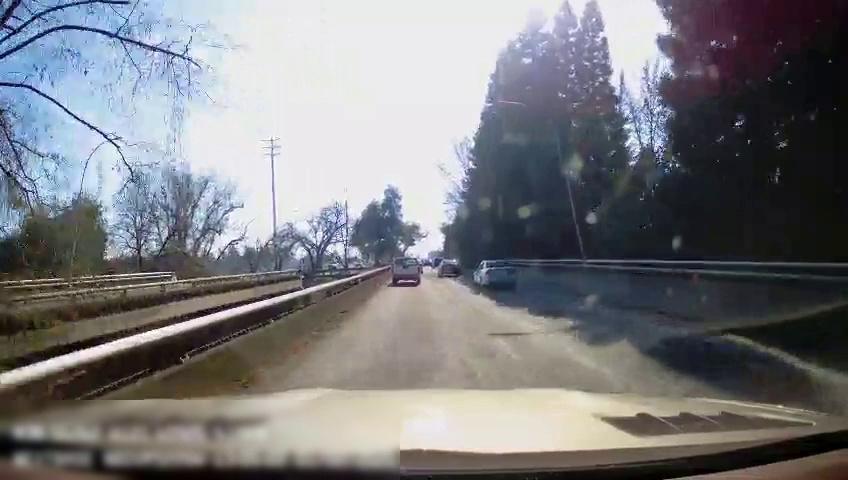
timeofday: Day
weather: Sunny
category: Drivable Space
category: Vehicles | Truck
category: Vehicles | Car
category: Vehicles | Car
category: Vehicles | SUV
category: Vehicles | Car
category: Lanes | Current Lane